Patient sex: M
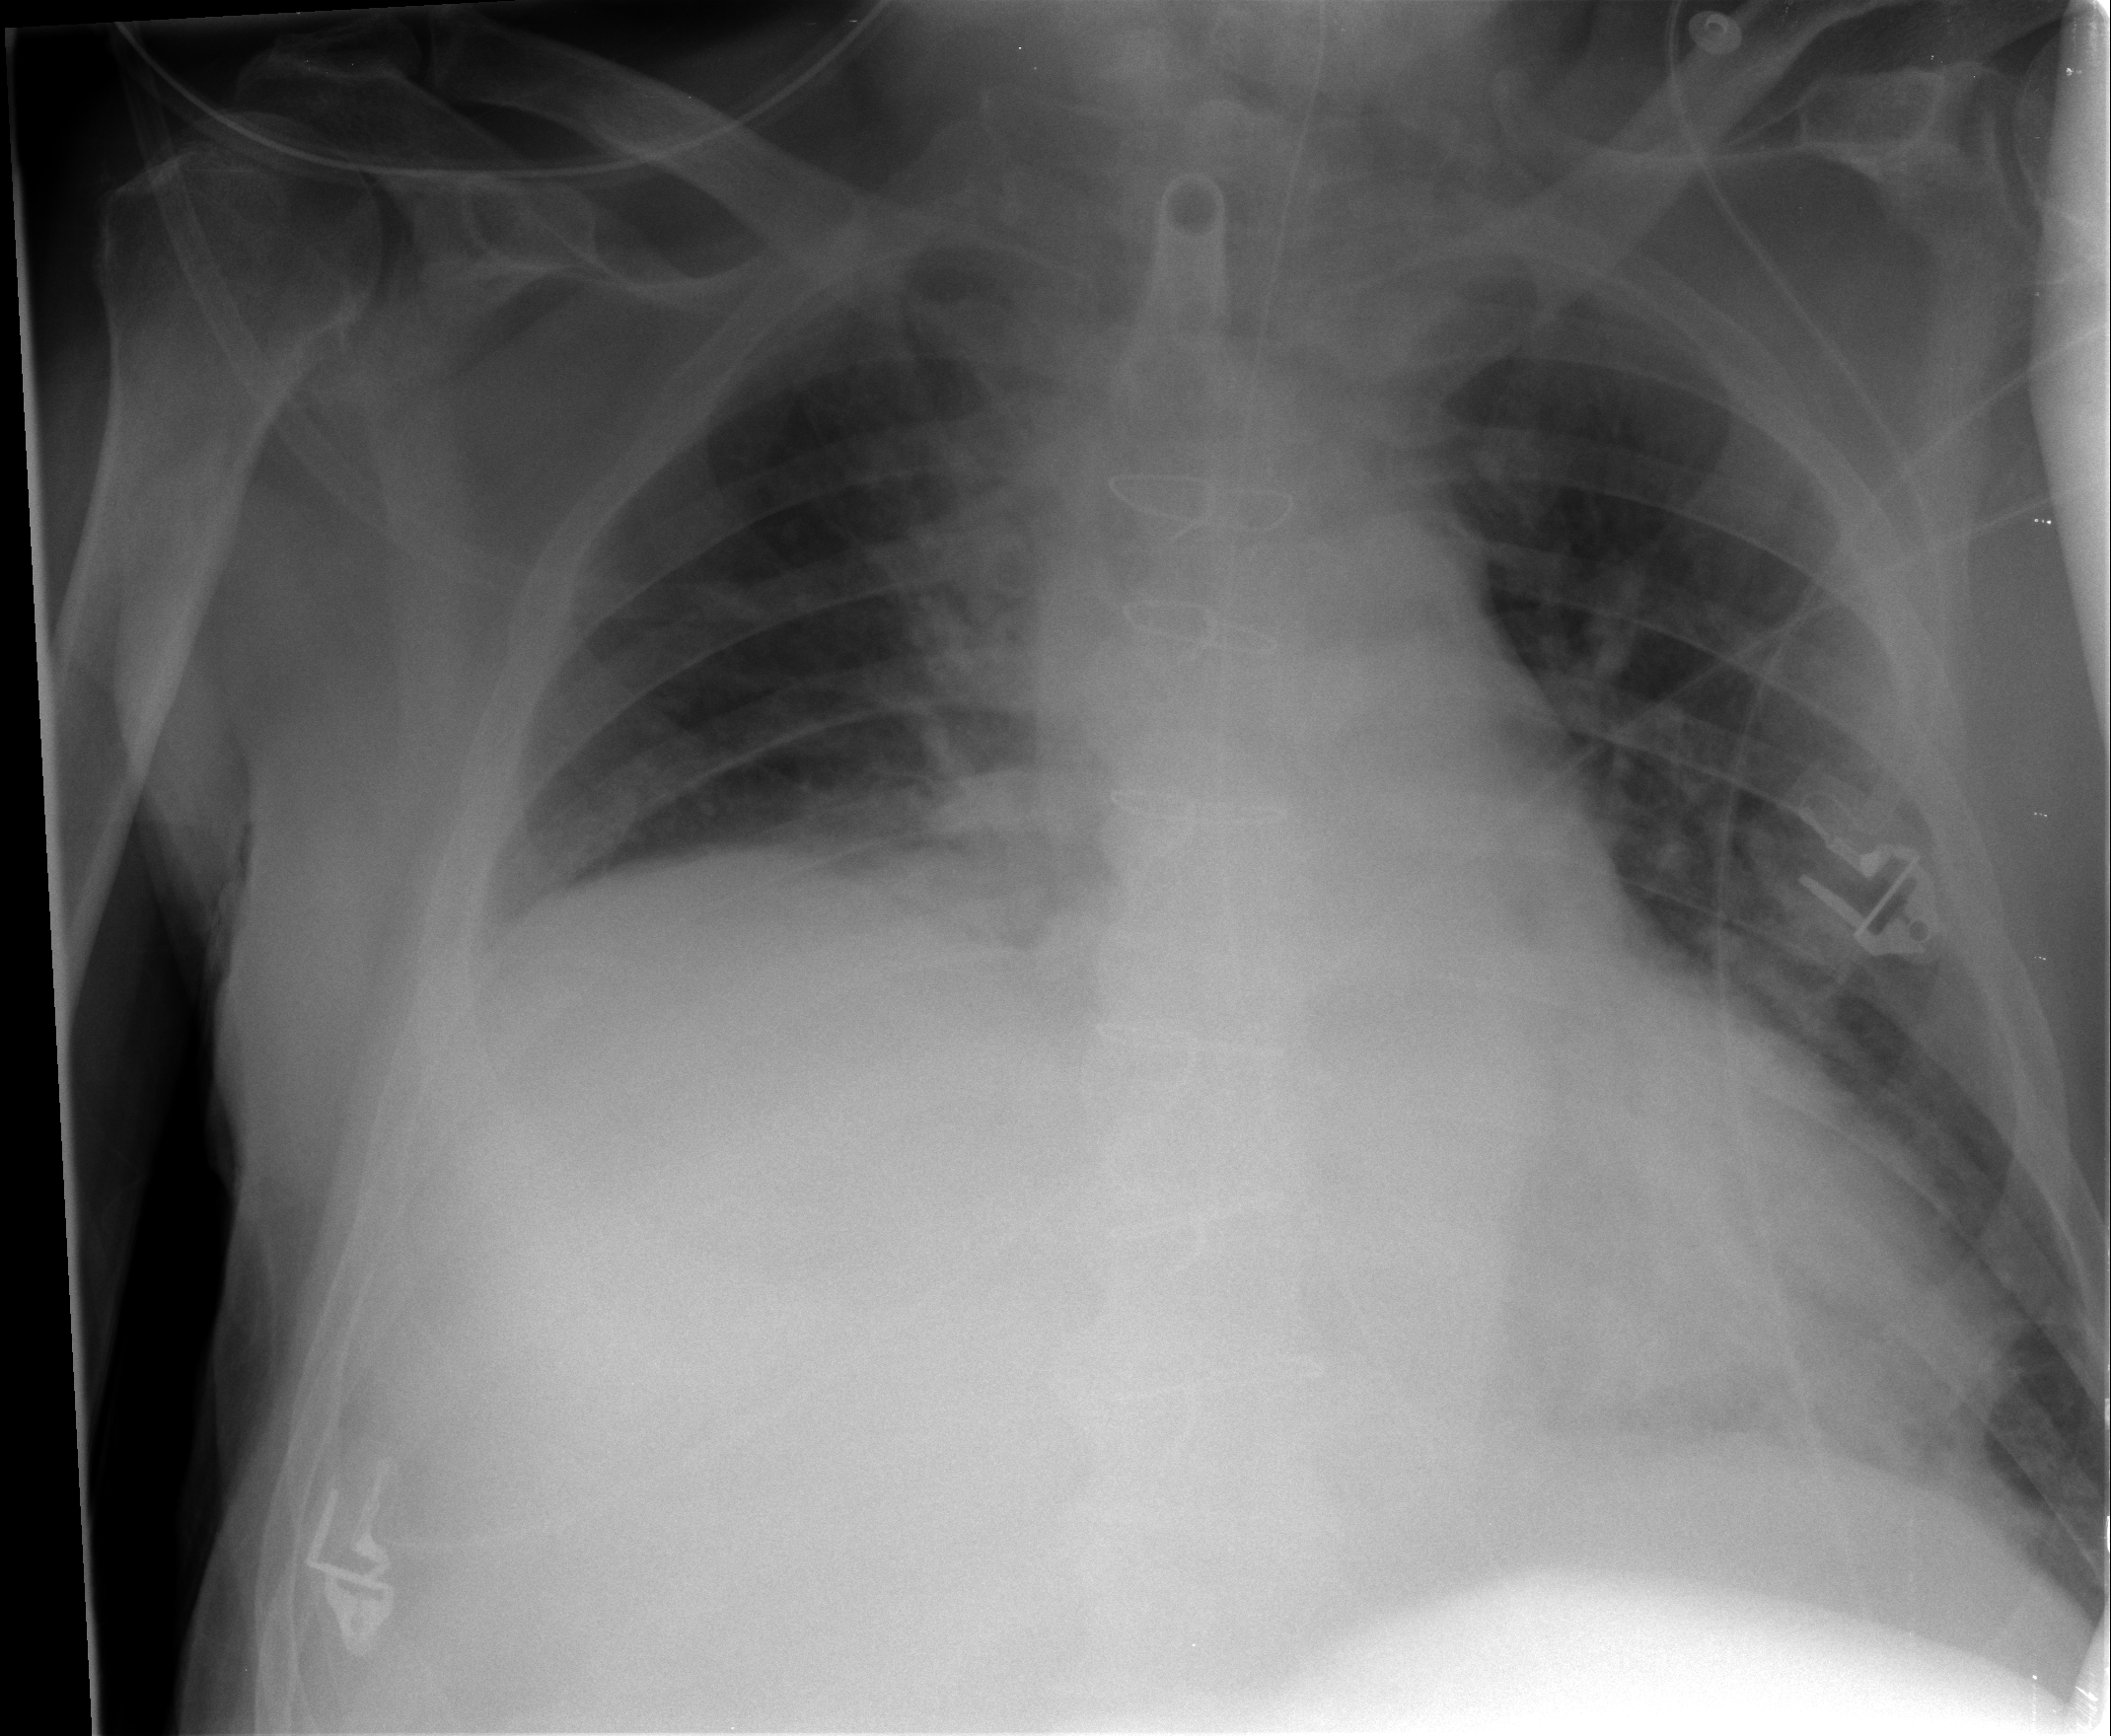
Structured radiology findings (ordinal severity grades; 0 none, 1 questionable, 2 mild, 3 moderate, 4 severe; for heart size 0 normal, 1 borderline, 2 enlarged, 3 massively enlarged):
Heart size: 1
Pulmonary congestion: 2
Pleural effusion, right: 0
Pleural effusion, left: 0
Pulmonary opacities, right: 1
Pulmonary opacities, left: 1
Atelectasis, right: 2
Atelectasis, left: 2